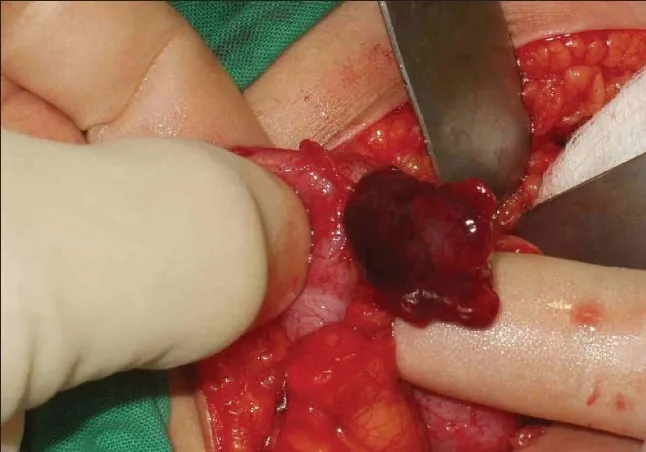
Torsed gangrenous appendix epiploicae.
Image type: medical_photograph (other_medical_photograph)